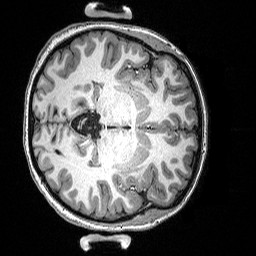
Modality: T1w
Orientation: axial
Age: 28
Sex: female
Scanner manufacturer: siemens
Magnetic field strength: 3 T
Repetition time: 2.53 s
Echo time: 0.0033 s